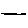
Label: line